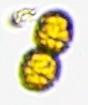
Label: Margalefidinium